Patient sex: F
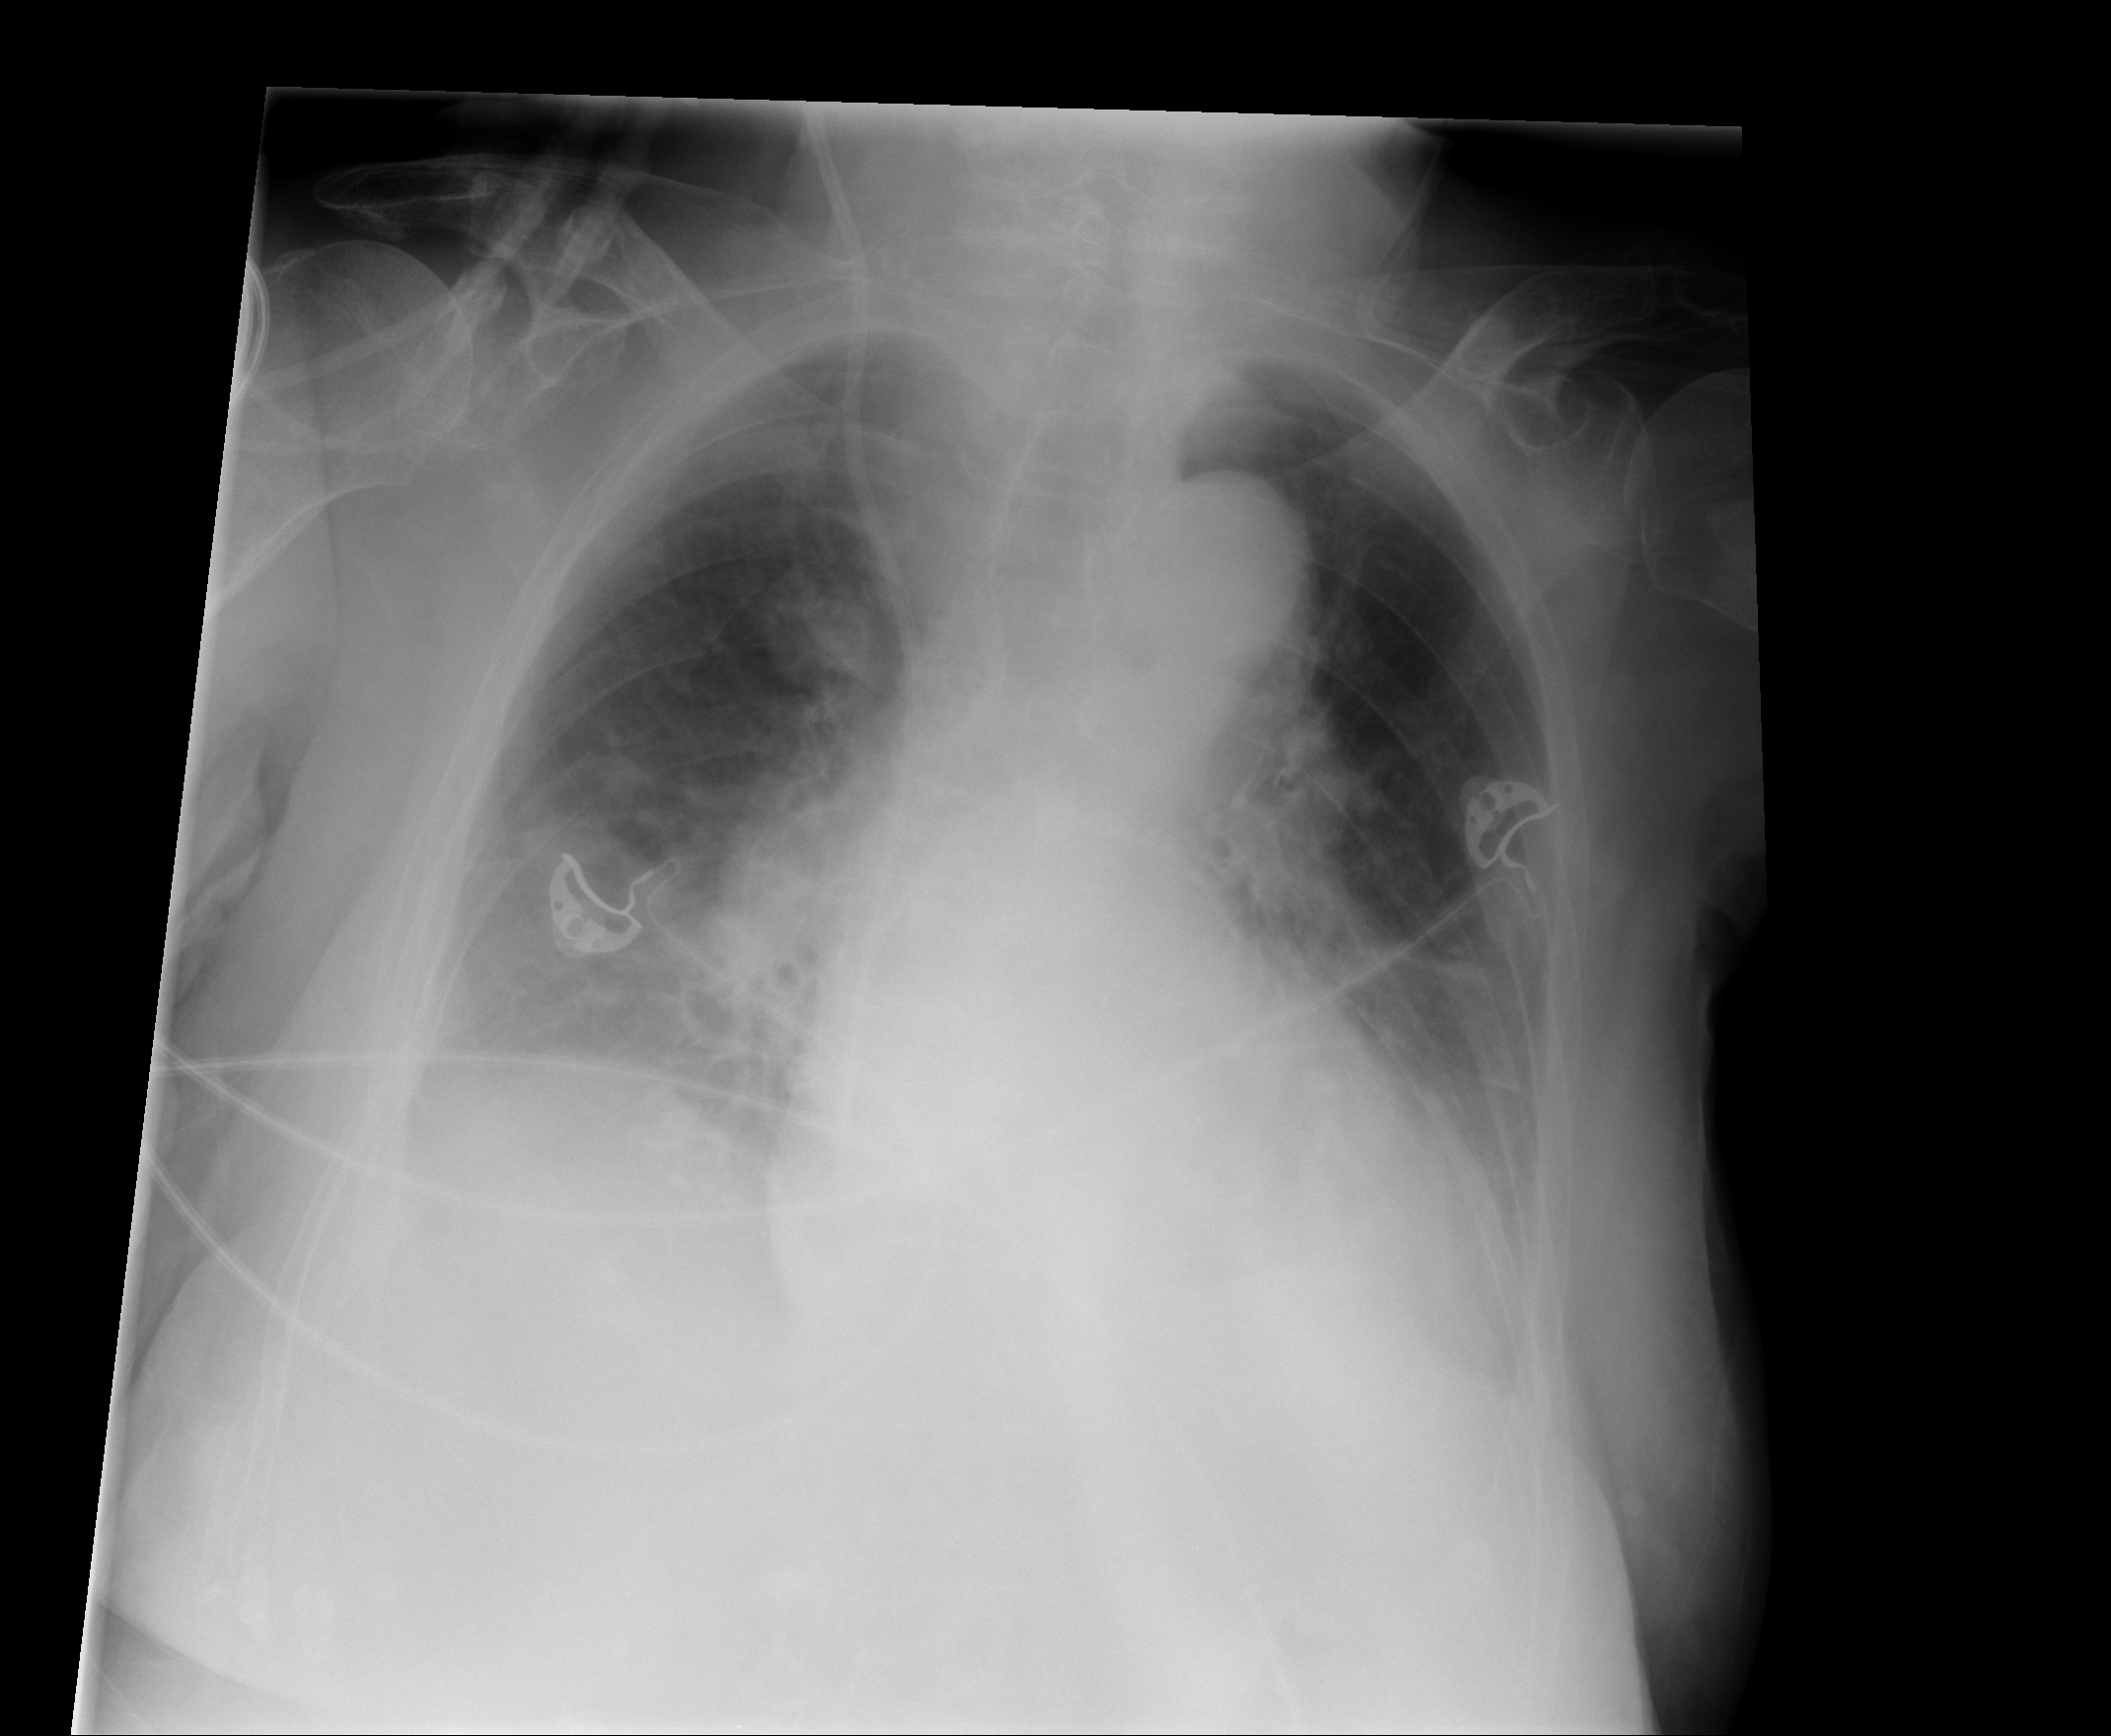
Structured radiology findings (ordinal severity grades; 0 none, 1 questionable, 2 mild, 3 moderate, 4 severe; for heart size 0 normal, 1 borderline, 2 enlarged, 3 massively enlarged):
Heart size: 2
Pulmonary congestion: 3
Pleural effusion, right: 3
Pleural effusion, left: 2
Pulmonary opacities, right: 2
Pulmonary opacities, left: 0
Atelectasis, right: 2
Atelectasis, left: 0